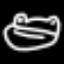
Label: frog